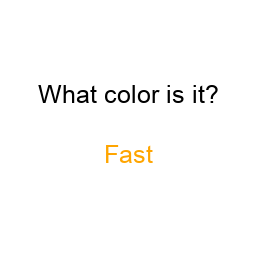
Color: orange
Background color: white
Question text color: black